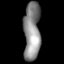
Tissue: lung
Cell type: Myeloid cells
Senescence score: 0.2017
Nuclear area (px): 953
Mean DAPI intensity: 139.103